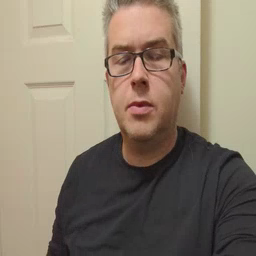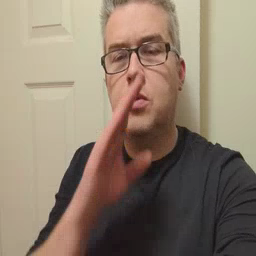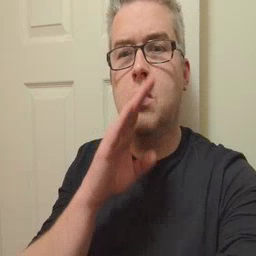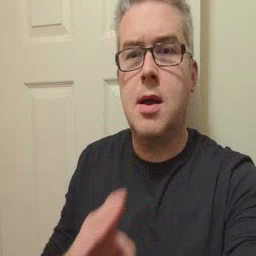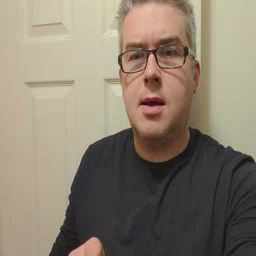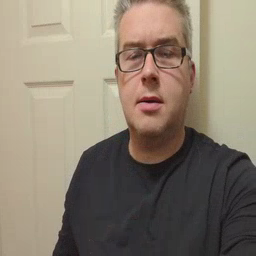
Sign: quiet